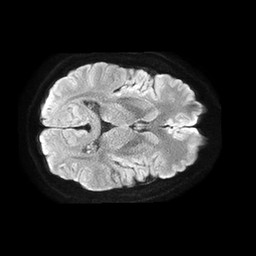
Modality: TRACE
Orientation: axial
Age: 39
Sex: male
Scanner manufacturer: philips
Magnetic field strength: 1.5 T
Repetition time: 4.6 s
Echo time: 0.09059 s